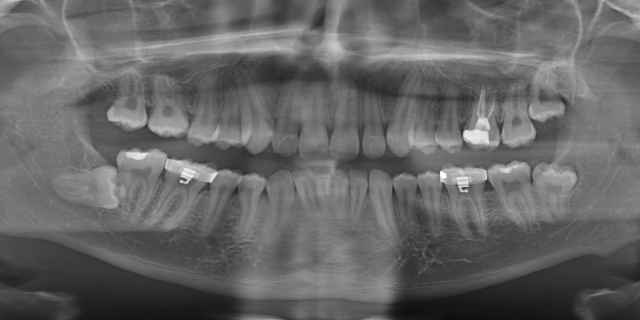
adult